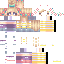
A female human skin with pale skin, wearing blonde long hair dressed in a blue tshirt and red pants, featuring a closed mouth.